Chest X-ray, PA view. Patient: 40 years old, sex F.
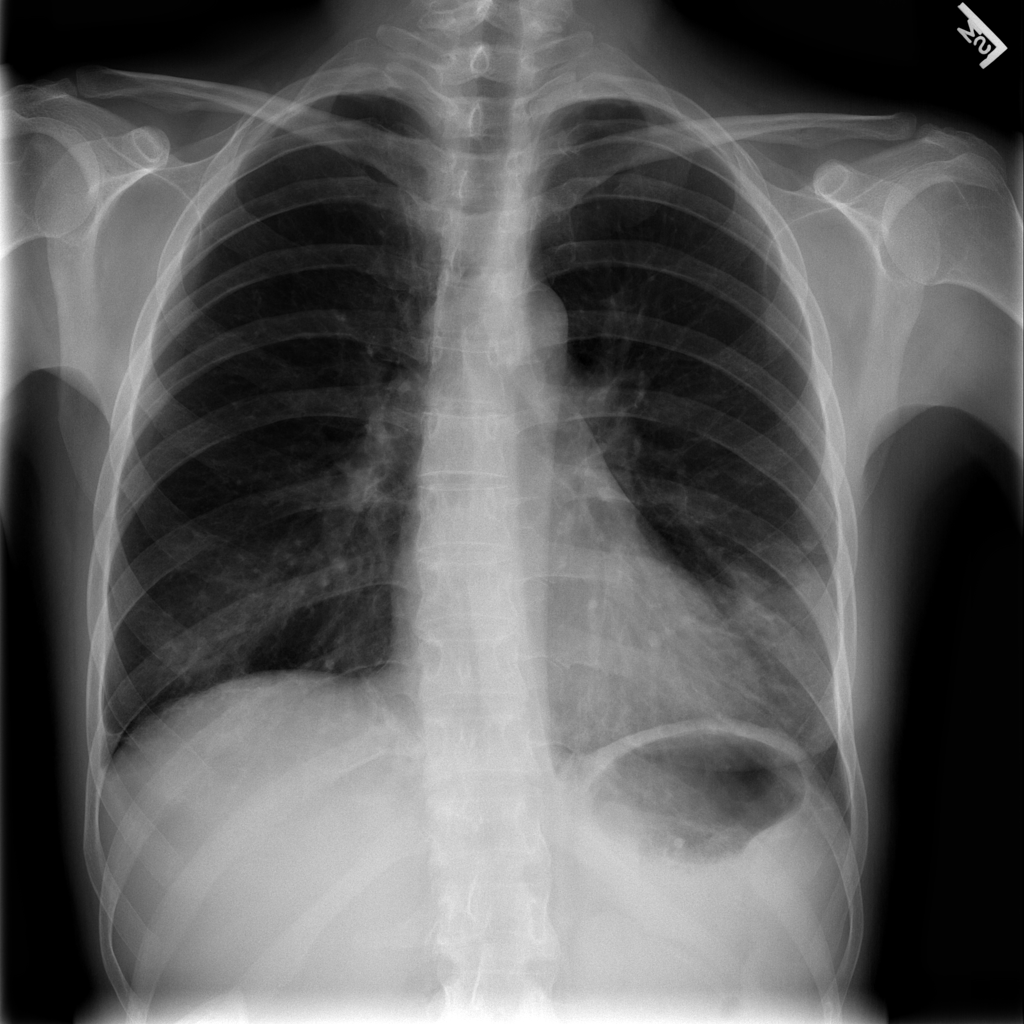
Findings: Infiltration